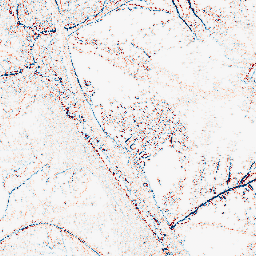
Category: edge_preserving
Decomposition family: median
Decomposition parameters: size: 3
Upsampling method: quintic
Upsampling parameters: scale: 8
Upsampling scale: 8